Question: I am trying to <URL>. But when I call this method it keeps the shelveset on the server.
I would like to Unshelve without preserving the changeset:

How can I do it?
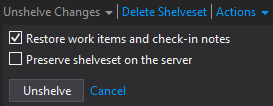
Answer: For further reference
'''
Workspace.Unshelve(shelveName, versionControlServer.AuthorizedUser);
versionControlServer.DeleteShelveset(shelveName);
'''